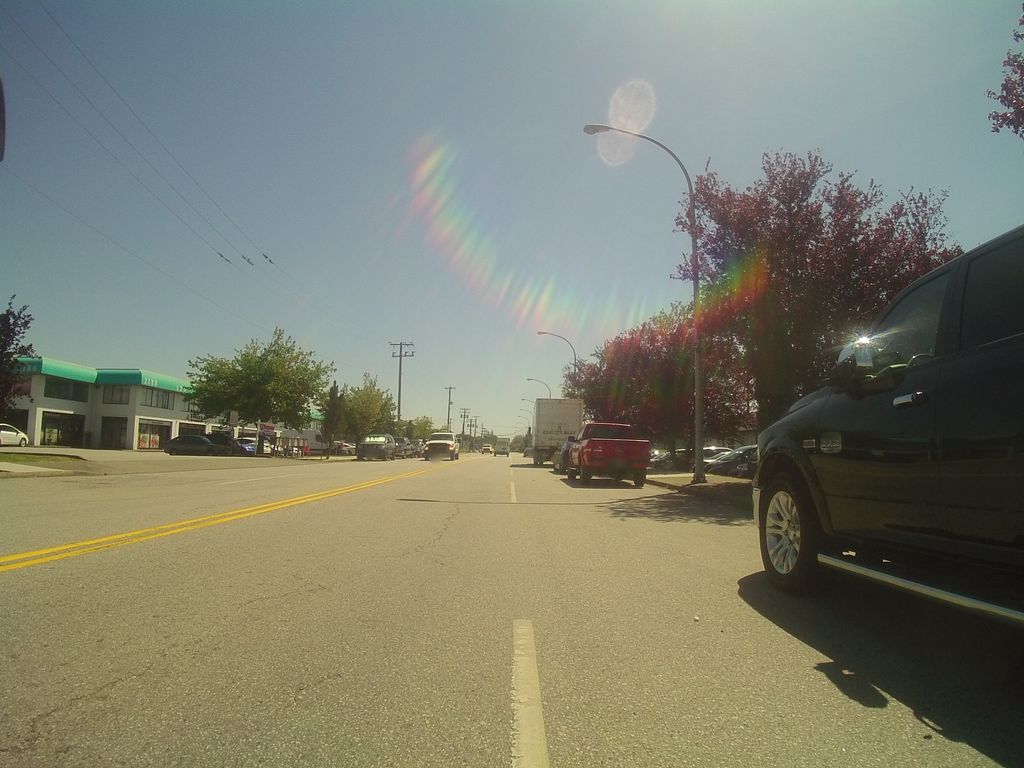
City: vancouver